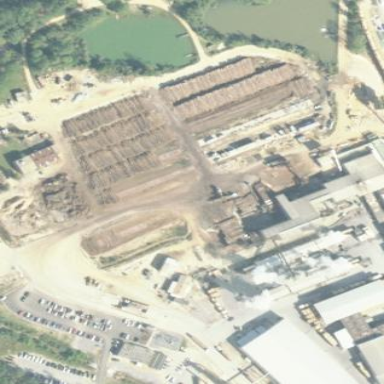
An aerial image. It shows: Industrial area with sawmill that produces lumber.